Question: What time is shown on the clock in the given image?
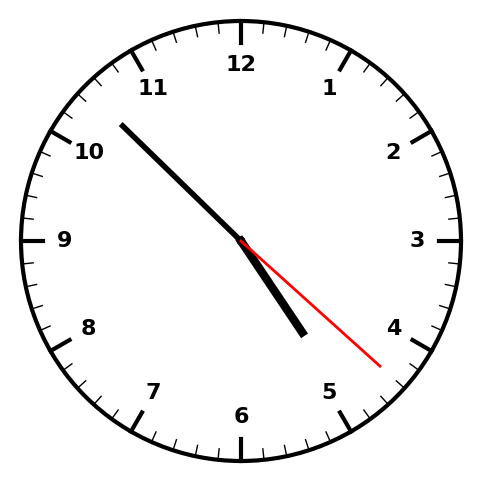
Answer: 04:52:22